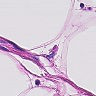
Metastatic tissue present: no